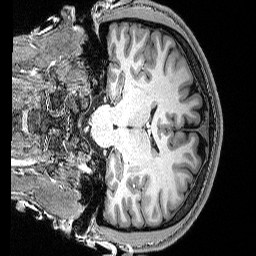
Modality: T1w
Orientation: coronal